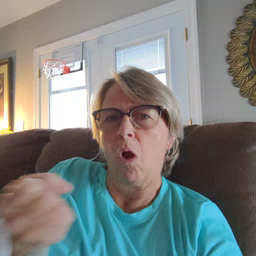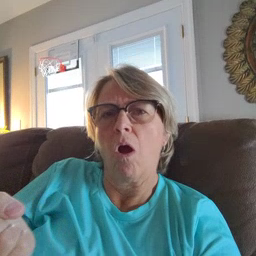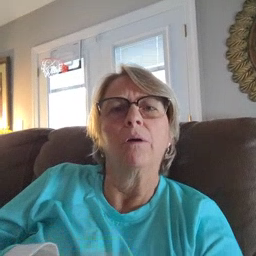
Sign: drawer